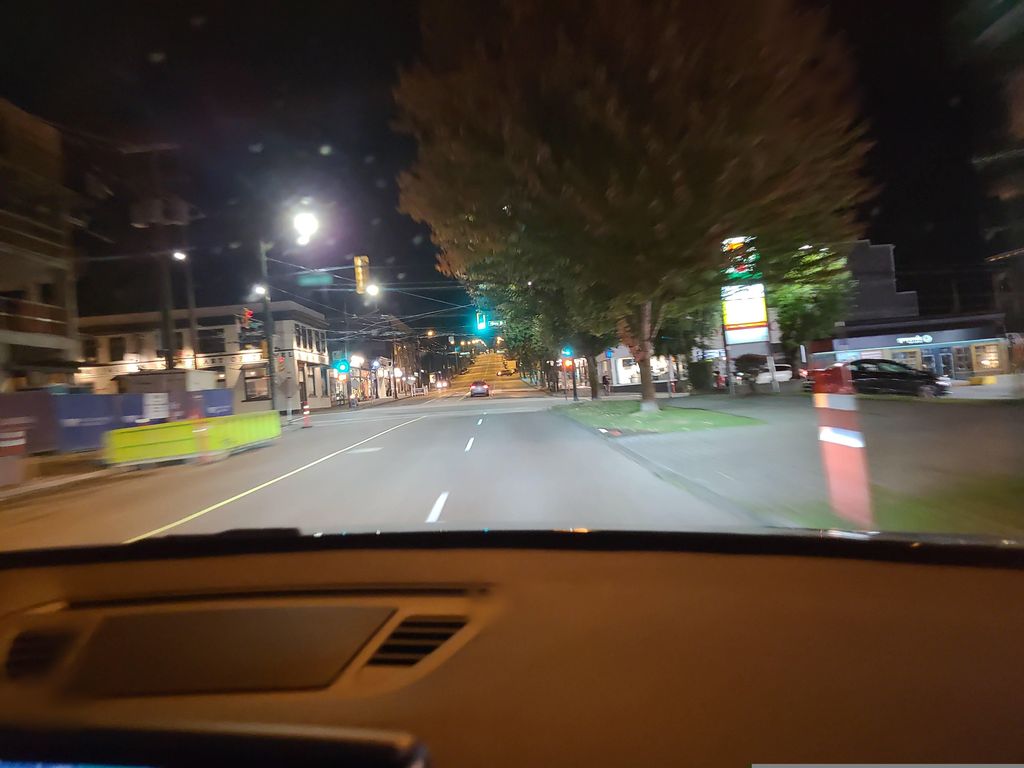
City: vancouver